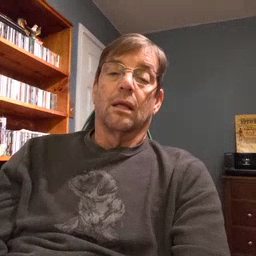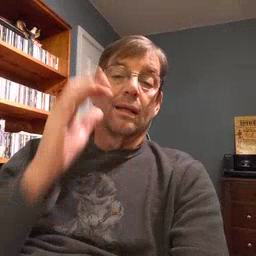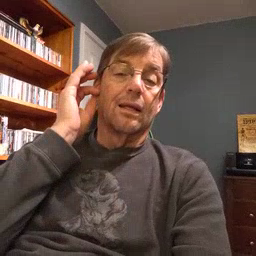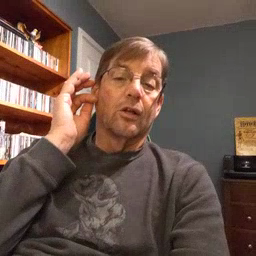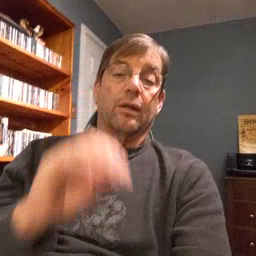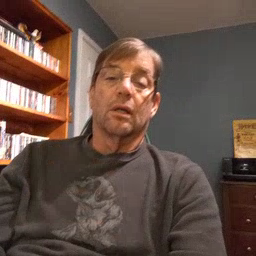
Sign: ear